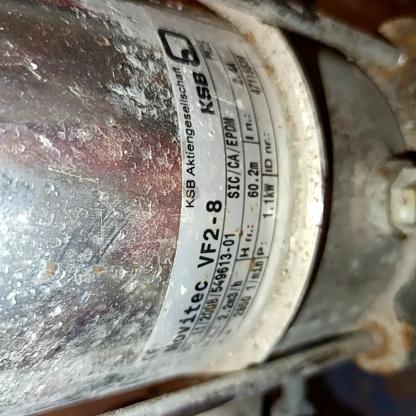
Klasa: tabliczka-znamionowa